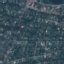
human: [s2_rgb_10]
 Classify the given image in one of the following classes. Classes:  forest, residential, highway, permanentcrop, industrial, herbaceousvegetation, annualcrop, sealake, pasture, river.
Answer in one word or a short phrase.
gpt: Residential